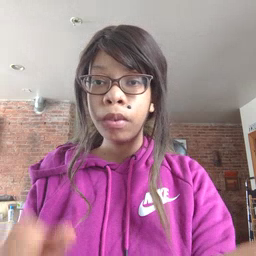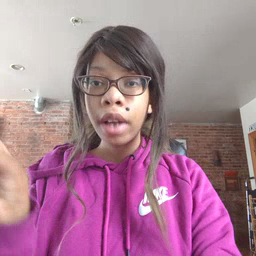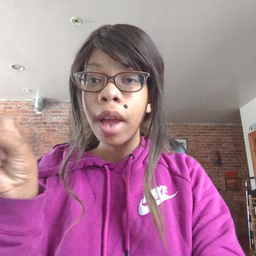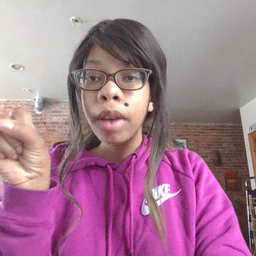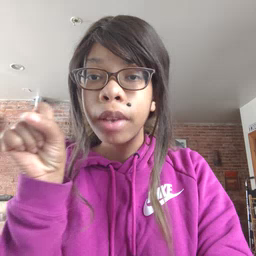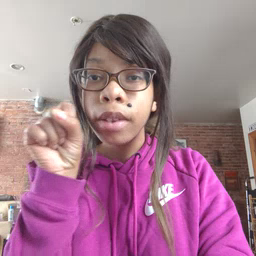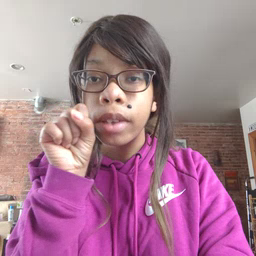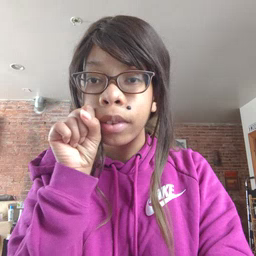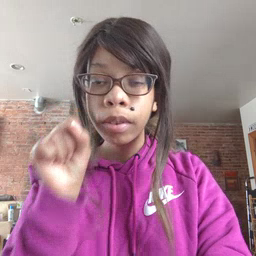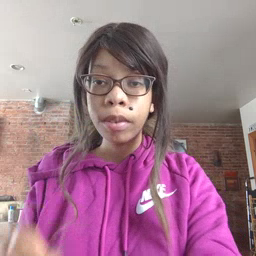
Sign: carrot